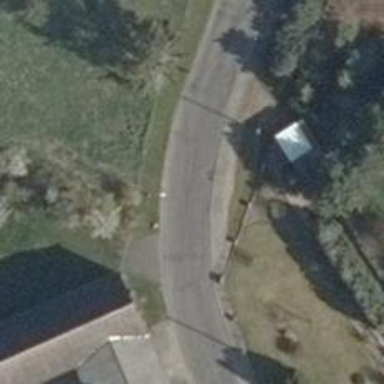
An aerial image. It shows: Secondary road with asphalt surface.